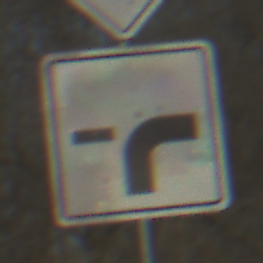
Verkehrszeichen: VerlaufVorfahrtsstrasse9
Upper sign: Vorfahrtsstrasse
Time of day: MorningAfternoon
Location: Outdoor (Suburban)
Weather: PartlyCloudy
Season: NotSpecified
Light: Natural